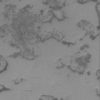
Label: not_dusty